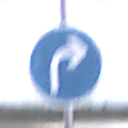
Verkehrszeichen: VorgeschriebeneFahrtrichtungRechts
Umgebung: Outdoor, Suburban
Tageszeit: MorningAfternoon
Wetter: PartlyCloudy
Licht: Natural
Jahreszeit: NotSpecified
Kontrast: LowContrast